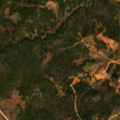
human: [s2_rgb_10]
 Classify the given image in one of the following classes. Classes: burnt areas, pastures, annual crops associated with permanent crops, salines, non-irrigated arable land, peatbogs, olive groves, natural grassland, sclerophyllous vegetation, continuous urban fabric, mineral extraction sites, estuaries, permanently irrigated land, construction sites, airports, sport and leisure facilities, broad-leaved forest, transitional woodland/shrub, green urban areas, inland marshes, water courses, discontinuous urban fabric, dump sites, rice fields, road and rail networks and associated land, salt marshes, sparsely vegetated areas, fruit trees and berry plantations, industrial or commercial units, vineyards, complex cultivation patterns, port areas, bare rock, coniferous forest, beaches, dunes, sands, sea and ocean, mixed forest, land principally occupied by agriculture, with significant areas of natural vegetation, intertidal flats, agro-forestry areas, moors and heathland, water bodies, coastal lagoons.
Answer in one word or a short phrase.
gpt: olive groves, land principally occupied by agriculture, with significant areas of natural vegetation, sclerophyllous vegetation